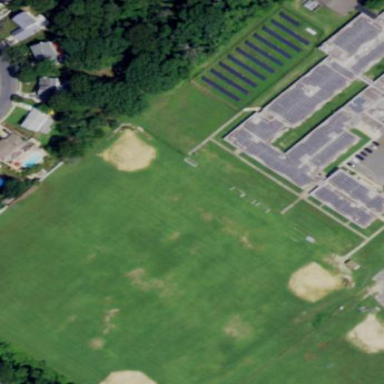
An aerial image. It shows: Soccer pitch for leisureland activities.